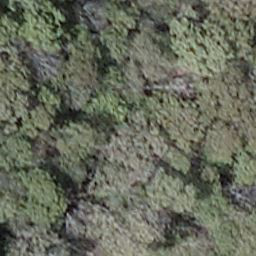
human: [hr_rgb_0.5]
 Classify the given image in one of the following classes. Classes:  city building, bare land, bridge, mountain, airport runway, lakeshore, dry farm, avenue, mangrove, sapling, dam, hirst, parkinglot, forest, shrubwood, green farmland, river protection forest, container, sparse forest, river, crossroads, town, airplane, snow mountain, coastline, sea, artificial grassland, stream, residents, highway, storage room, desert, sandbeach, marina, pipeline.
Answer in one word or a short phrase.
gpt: shrubwood